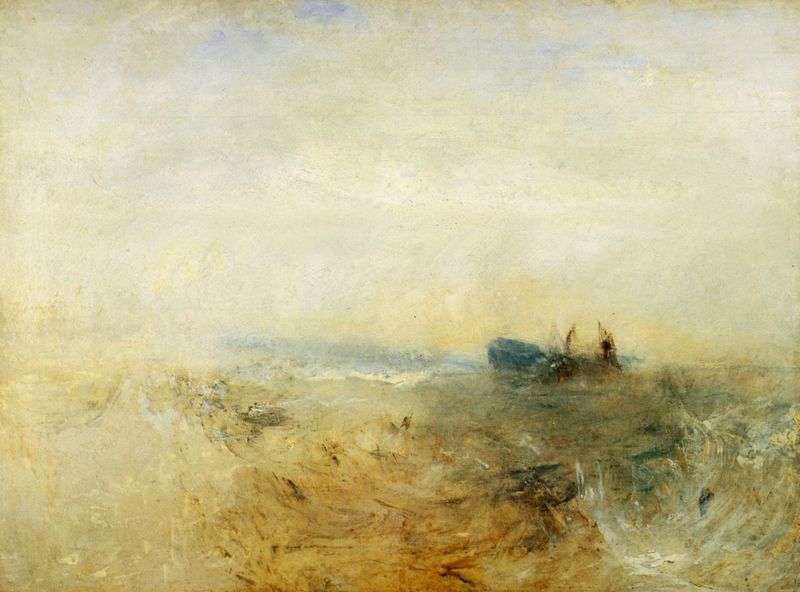
Titel: Ein Wrack, mit Fischerbooten
Künstler: William Turner
Standort: London
Institution: Tate Gallery
Schlagwörter: blau, gemälde, himmel, meer, schatten, wasser, weiß, wolken, gelb, grün, impressionismus, landschaft, menschen, ocker, see, ufer, ausschnitt, bewegung, braun, grau, hell, licht, pastell, türkis, ölbild, haus, beige, malerei, blass, mensch, ferne, horizont, natur, wind, gewässer, hütte, sonne, gold, paar, spitzen, england, boot, boote, ruder, bewegt, gischt, schiff, schiffe, segel, segelboot, sommer, strand, welle, wellen, zwei, fischer, mast, segelschiff, abstrakt, berge, farben, fels, leer, dunst, farbe, nebel, linien, romantik, ölgemälde, brandung, dünung, schiffbruch, seenot, seestück, sturm, stürmisch, turner, unwetter, wellengang, wetter, wild, wogen, detail, impressionistisch, rudern, jaune, striche, unscharf, ozean, segeln, segler, wasserfarben, helligkeit, blanc, durcheinander, strich, dynamik, seegang, rau, diffus, verschwommen, verwischt, tonig, pinselstriche, verblauung, london, lumière, romantisme, ciel, peinture, seelandschaft, eau, bleu, wolkenhimmel, aquarelle, farbstriche, aquarel, bott, merr, wassser, luftig, kahnfahrt, britisch, william, gekentert, vagues, mer, william turner, raue see, atmosphärisch, barque, heller himmel, wellen brechen, angleterre, bateau, industrielle revolution, hektisch, londres, naufrage, pêche, houle, hecktisch, fischkutter, chalut, oule